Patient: sex M, age 61
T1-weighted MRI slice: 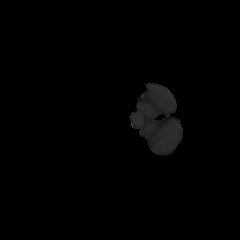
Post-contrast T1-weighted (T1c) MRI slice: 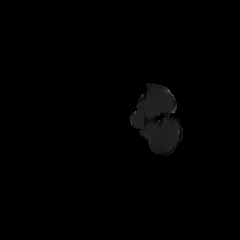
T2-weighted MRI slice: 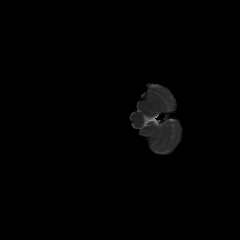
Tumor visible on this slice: no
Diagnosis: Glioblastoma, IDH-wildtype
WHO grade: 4